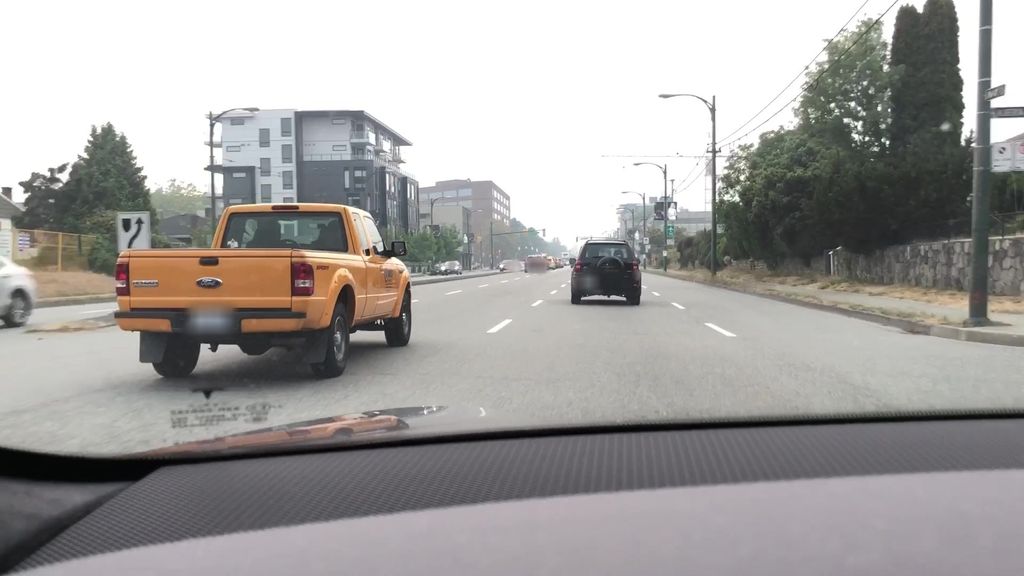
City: vancouver